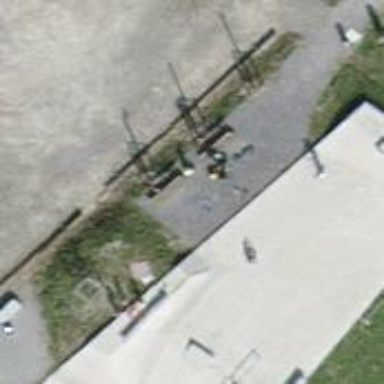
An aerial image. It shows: Red bench.